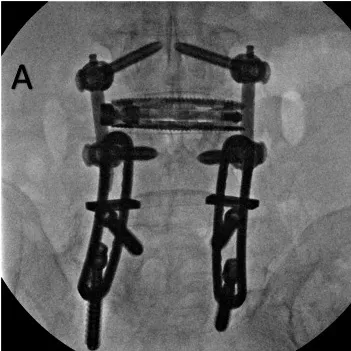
Intra-operative AP.
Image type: radiology (x_ray)